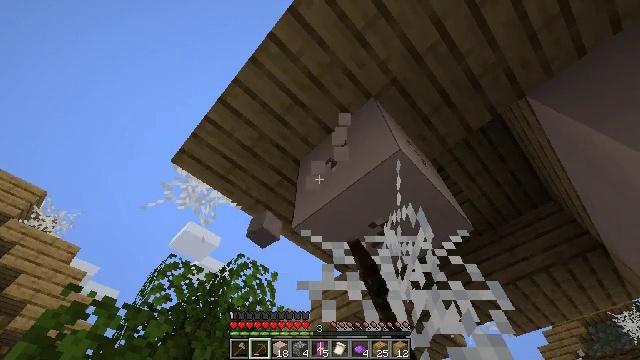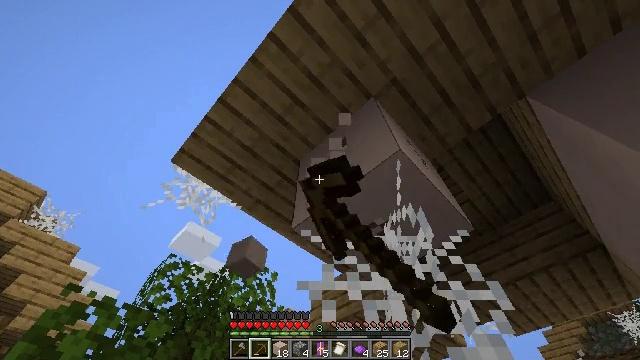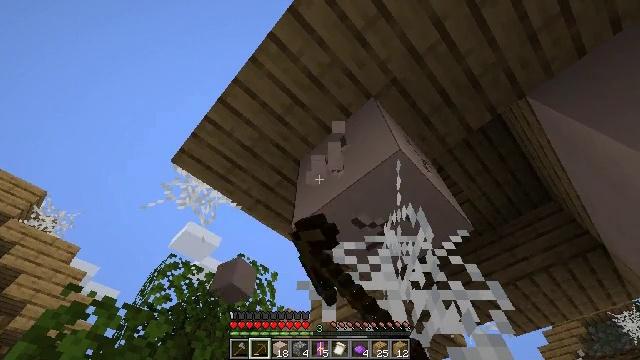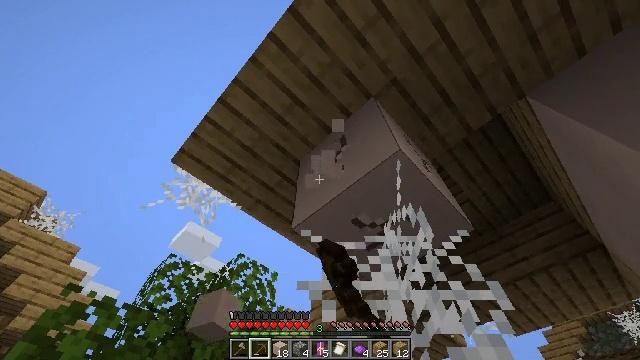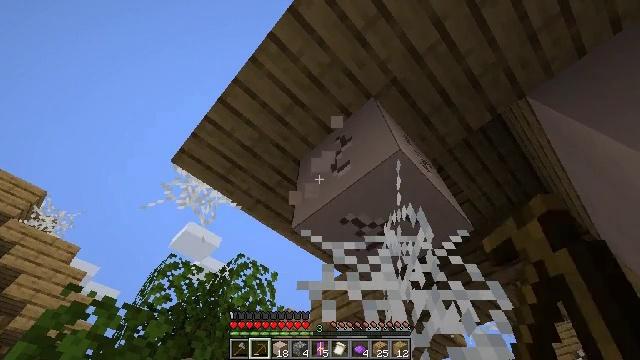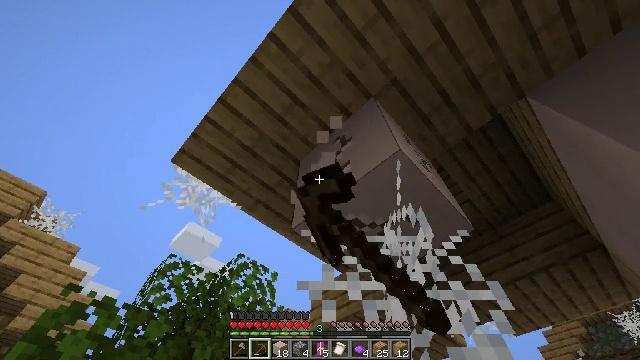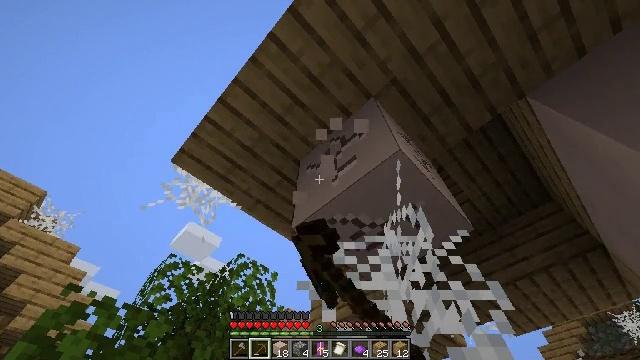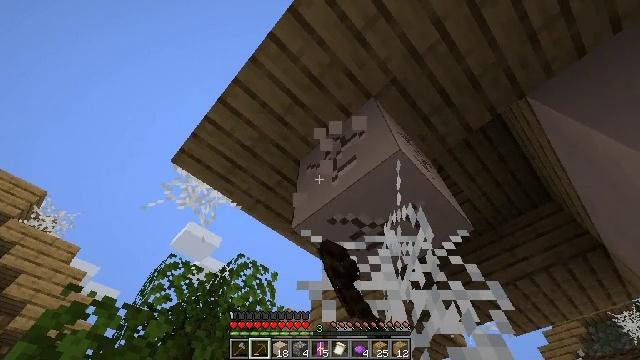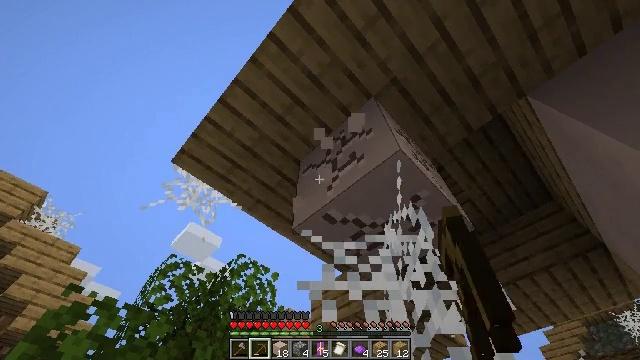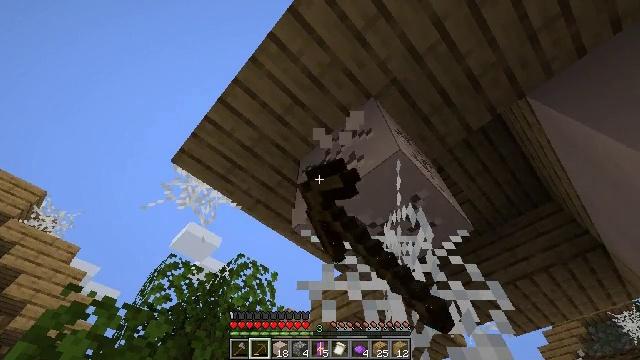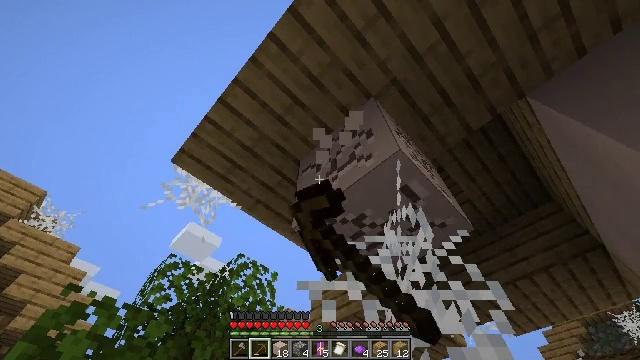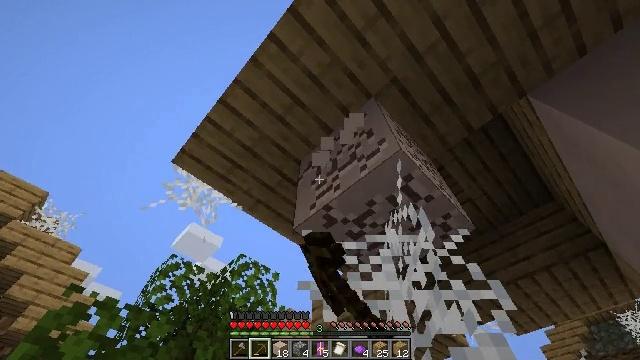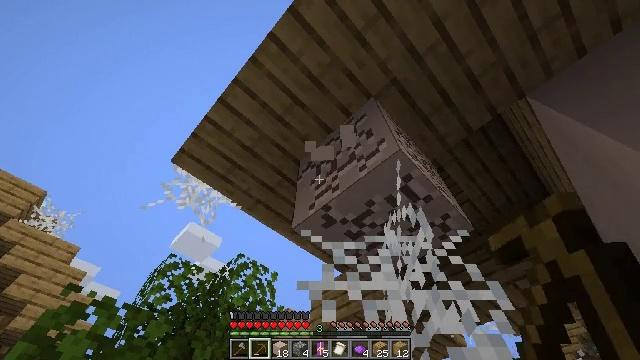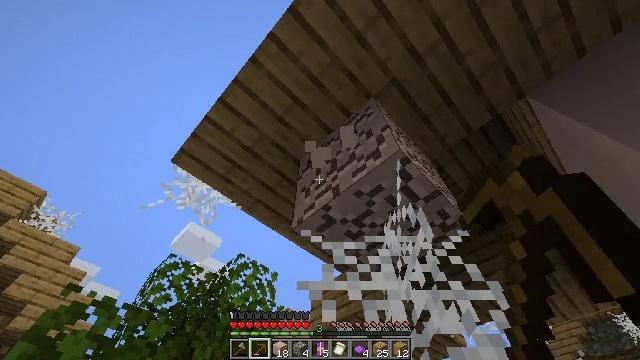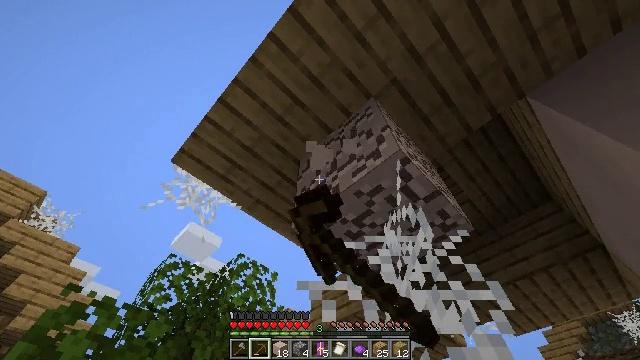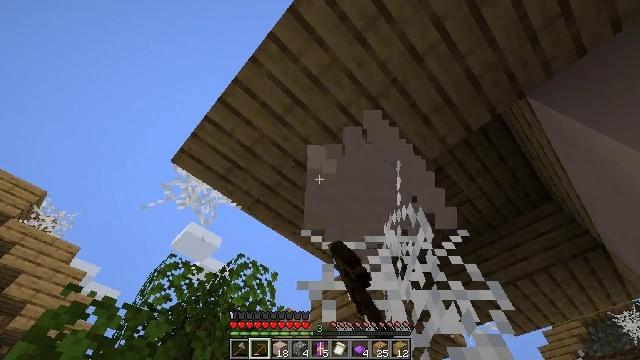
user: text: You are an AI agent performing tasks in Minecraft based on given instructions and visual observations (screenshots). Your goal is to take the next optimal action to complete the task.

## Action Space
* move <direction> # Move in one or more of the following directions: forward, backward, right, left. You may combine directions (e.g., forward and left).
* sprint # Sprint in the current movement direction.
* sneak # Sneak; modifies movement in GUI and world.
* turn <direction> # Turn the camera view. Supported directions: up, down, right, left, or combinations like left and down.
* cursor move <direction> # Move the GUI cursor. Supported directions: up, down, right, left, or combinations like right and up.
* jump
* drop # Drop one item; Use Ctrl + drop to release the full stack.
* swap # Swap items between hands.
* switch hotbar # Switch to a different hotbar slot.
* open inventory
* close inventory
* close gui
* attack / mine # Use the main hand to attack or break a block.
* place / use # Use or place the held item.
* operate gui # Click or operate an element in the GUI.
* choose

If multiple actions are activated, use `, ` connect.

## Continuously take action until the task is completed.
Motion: motion action
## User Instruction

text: Pick up white terracotta by mining.
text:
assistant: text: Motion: attack / mine
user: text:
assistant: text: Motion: attack / mine
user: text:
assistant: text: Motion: attack / mine
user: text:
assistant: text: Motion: attack / mine
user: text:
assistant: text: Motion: attack / mine
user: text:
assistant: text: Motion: attack / mine
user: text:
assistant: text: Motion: attack / mine
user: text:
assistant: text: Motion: attack / mine
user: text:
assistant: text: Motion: attack / mine
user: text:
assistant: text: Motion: attack / mine
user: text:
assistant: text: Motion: attack / mine
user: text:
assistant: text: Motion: attack / mine
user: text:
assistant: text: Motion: attack / mine
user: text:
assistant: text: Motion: attack / mine
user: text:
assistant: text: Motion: attack / mine
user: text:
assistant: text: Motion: attack / mine
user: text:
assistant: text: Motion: attack / mine
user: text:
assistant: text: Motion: attack / mine
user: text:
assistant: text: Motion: no_op
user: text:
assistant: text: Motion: no_op